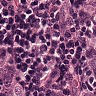
Metastatic tissue present: yes